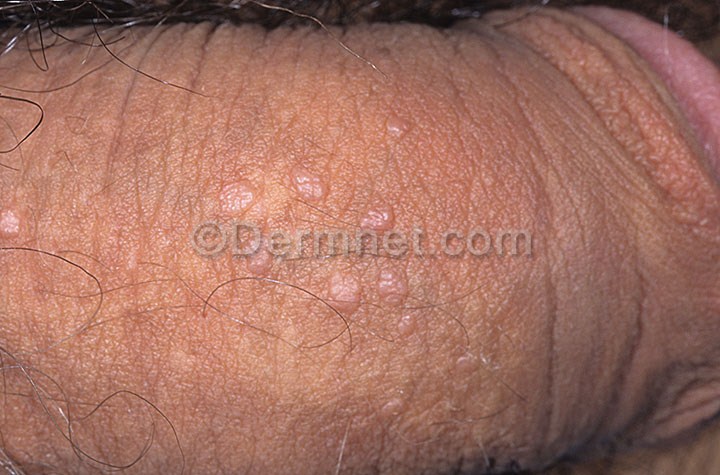
Disease: Herpes HPV and other STDs Photos